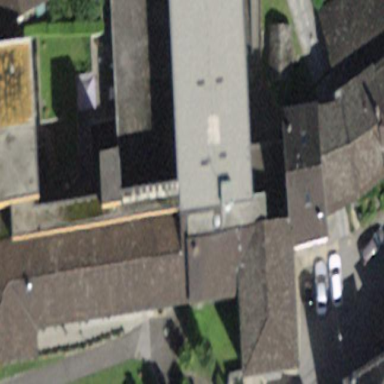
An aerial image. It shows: Hospital building.